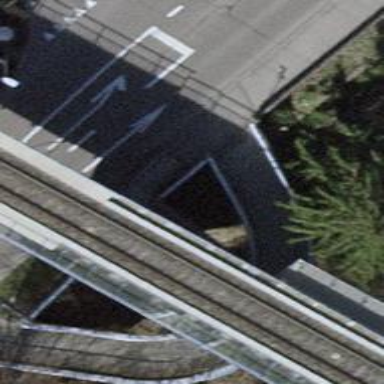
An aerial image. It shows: Metal steps along the road.